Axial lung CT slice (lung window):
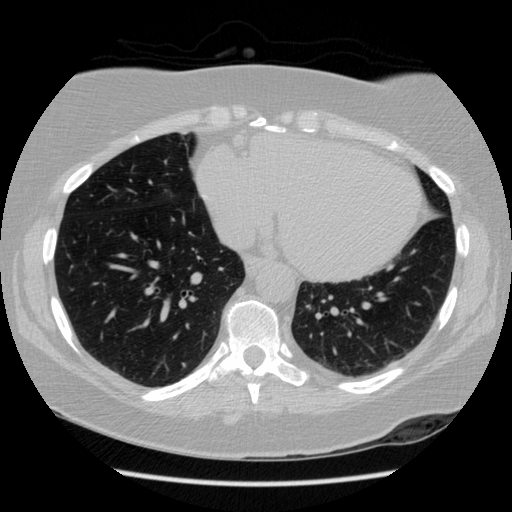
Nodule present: yes
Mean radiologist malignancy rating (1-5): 1